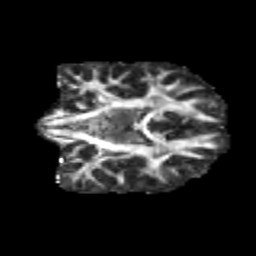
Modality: FA
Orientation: coronal
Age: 14
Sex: female
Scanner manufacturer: siemens
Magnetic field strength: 3 T
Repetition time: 3.8 s
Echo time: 0.07 s